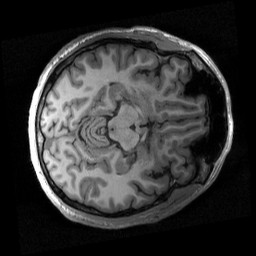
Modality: T1w
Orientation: axial
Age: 29
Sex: male
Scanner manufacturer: siemens
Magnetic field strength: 3 T
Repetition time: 2.53 s
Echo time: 0.00267 s